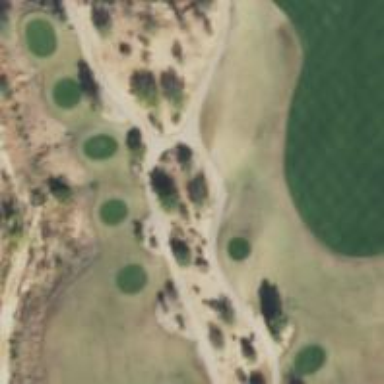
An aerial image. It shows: Service road used as golf cart path.